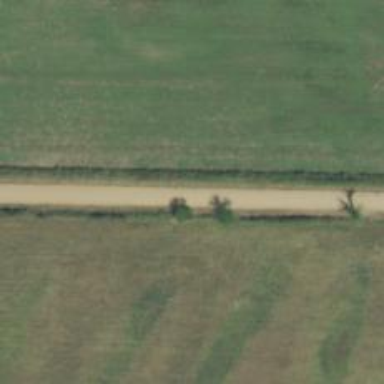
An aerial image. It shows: Unclassified road.